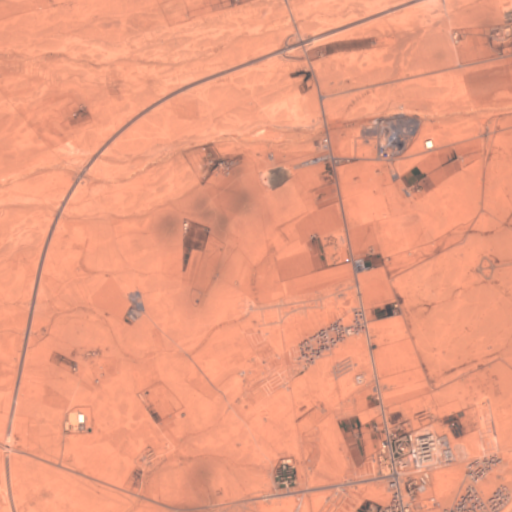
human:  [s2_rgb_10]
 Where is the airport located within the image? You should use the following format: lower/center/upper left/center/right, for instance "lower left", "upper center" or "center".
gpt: The airport is located in the right of the image.
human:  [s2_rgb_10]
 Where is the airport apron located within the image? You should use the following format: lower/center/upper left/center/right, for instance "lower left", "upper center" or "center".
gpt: The airport apron is located in the center right of the image.
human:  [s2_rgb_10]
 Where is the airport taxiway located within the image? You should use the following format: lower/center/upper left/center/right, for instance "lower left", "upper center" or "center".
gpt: The airport taxiway is located in the center right of the image.
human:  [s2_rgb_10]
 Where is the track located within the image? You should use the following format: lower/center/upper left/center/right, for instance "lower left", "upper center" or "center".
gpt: There is no track in the image.